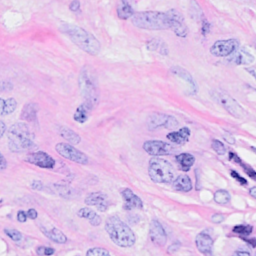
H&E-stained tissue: Breast